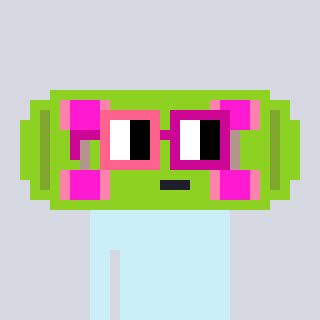
a pixel art character with square pink and red glasses, a skateboard-shaped head and a green-colored body on a cool background